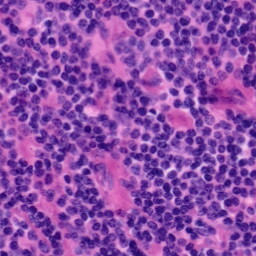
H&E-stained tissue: Tonsil